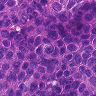
Metastatic tissue present: yes